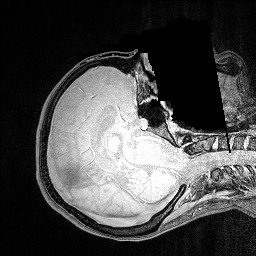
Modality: FLASH
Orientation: axial
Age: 24
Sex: female